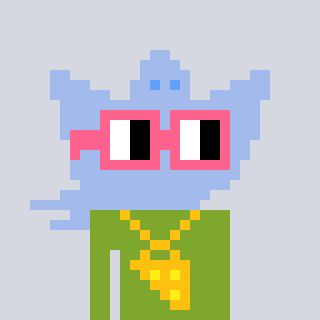
a pixel art character with square pink glasses, a ghost-B-shaped head and a slimegreen-colored body on a cool background